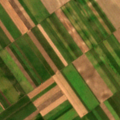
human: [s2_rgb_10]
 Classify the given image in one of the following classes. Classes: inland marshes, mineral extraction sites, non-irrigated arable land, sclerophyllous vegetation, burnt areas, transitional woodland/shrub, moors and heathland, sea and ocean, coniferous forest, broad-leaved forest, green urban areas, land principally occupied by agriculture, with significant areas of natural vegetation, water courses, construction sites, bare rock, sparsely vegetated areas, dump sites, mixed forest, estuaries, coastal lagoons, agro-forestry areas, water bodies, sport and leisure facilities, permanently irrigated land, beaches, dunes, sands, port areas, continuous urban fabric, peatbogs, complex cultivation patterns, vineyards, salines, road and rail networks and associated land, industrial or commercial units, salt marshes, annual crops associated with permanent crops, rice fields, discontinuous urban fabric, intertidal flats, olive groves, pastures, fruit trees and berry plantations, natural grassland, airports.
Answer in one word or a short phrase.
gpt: non-irrigated arable land